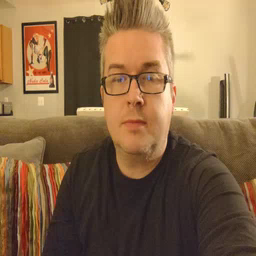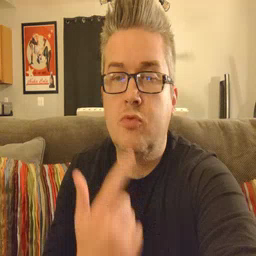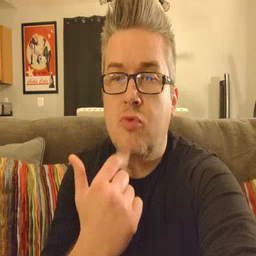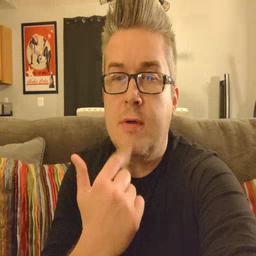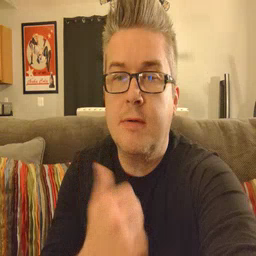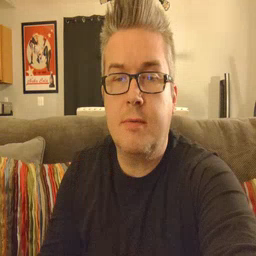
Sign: red